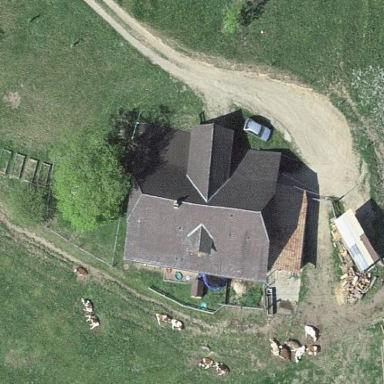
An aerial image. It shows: Farm building.